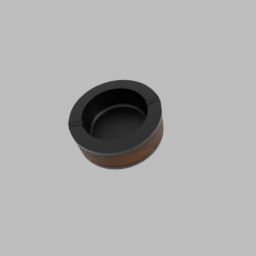
Label: tools